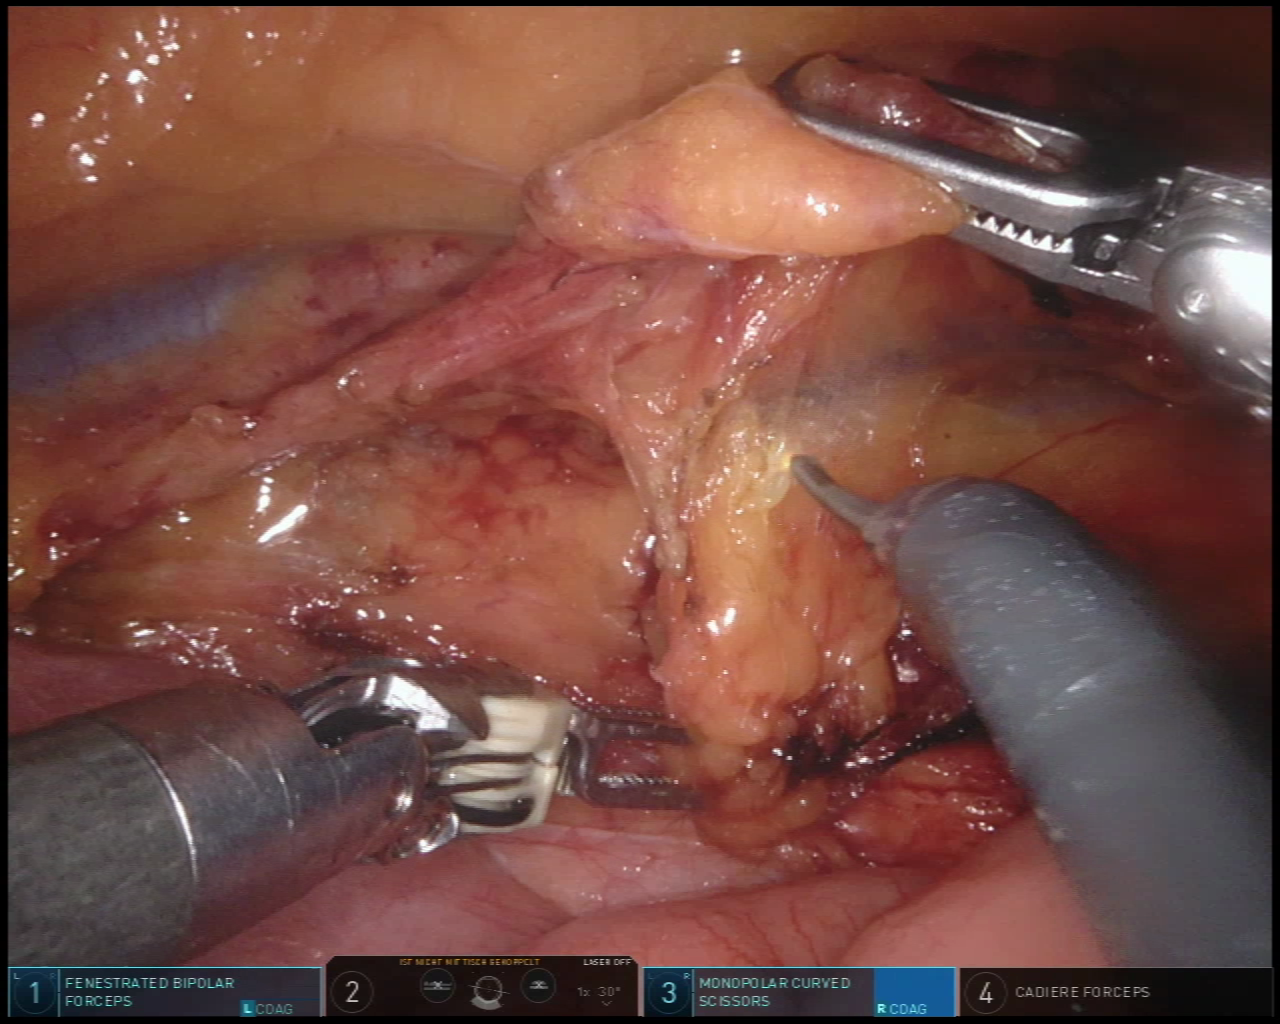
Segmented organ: intestinal_veins
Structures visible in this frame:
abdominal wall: no
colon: no
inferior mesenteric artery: no
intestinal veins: yes
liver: no
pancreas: no
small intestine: yes
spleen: no
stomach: no
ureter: no
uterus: no
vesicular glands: no